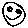
Label: smiley face